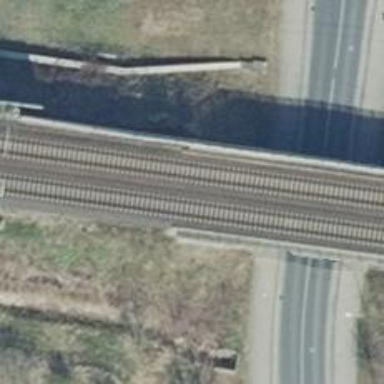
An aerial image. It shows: Bridge over railway with electrified contact lines.